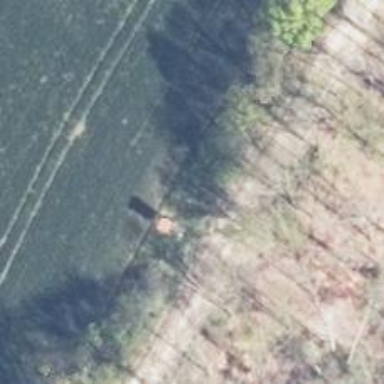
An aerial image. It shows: Hunting stand.